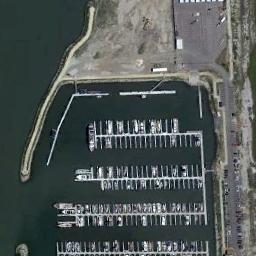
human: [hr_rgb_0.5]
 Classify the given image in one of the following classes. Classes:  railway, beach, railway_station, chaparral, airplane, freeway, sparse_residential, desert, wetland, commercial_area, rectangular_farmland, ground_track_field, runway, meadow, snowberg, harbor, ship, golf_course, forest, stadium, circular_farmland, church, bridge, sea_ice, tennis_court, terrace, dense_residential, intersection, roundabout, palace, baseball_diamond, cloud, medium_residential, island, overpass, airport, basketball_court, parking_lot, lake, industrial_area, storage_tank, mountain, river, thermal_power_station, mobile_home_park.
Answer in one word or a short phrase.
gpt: harbor